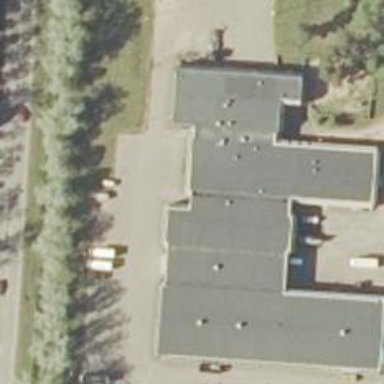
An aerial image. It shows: Veterinary facility.